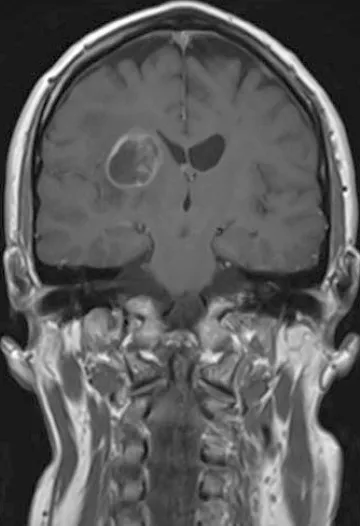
MRI (T1-weighted with gadoliunium) at presentation in April 2008.
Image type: radiology (mri)